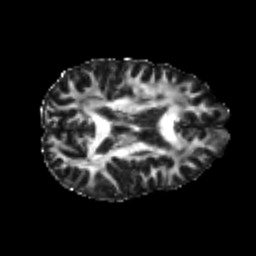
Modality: FA
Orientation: axial
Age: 20
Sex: female
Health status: healthy
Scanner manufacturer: philips
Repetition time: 7.384 s
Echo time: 0.08599 s